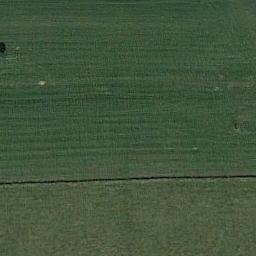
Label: meadow